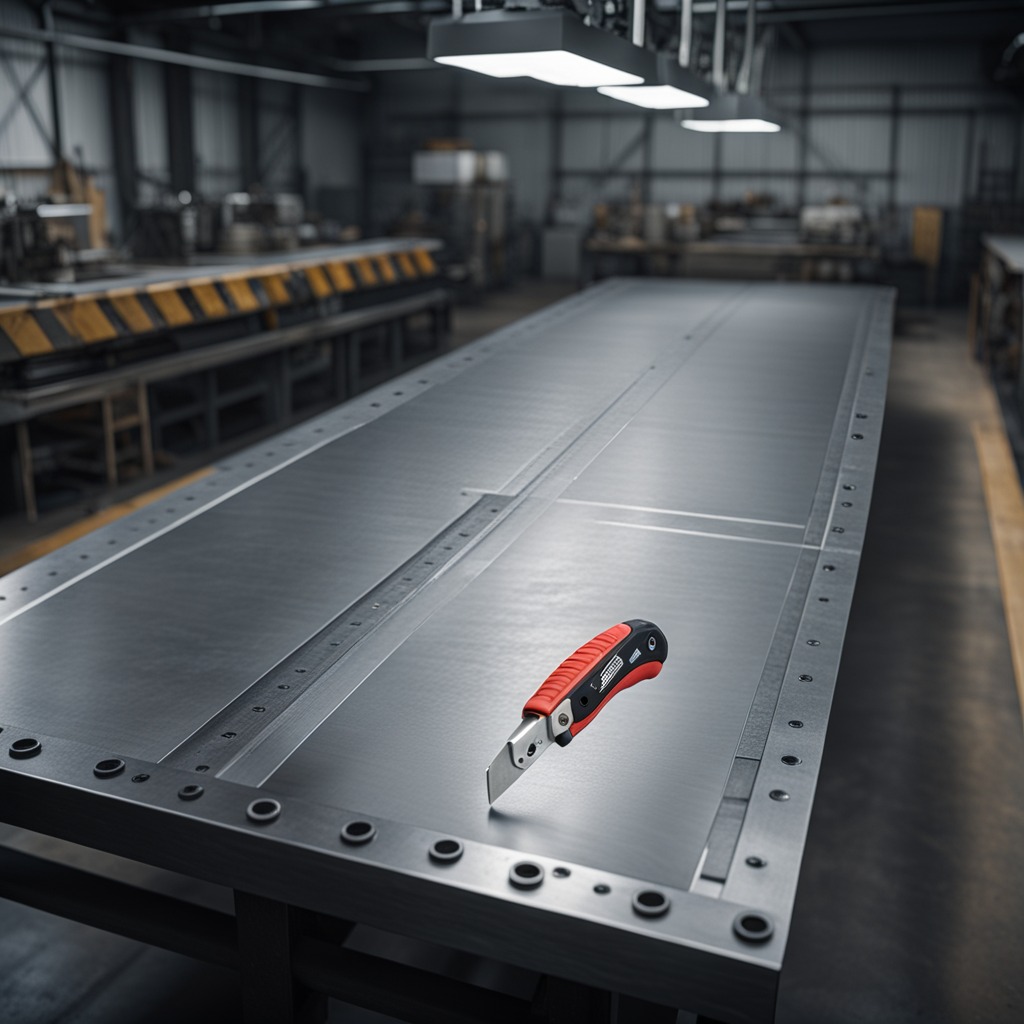
A utility knife is lying on a cold steel table in a mining workshop.